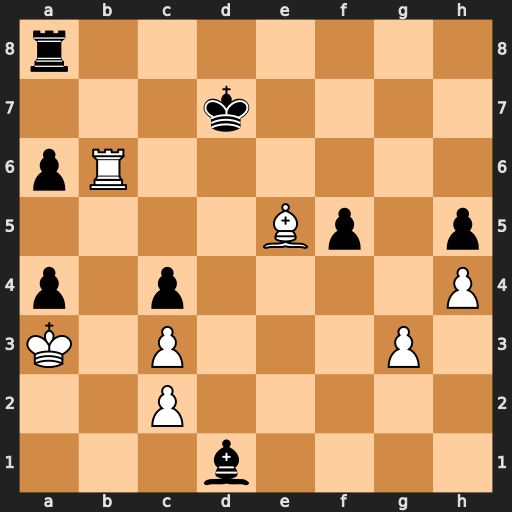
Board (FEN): r7/3k4/pR6/4Bp1p/p1p4P/K1P3P1/2P5/3b4
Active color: w
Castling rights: -
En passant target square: -
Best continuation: Rd6+ Ke7 Rxd1